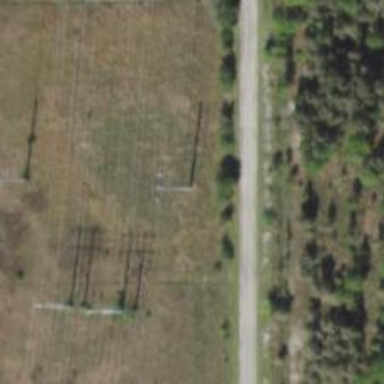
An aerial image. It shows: Power pole.